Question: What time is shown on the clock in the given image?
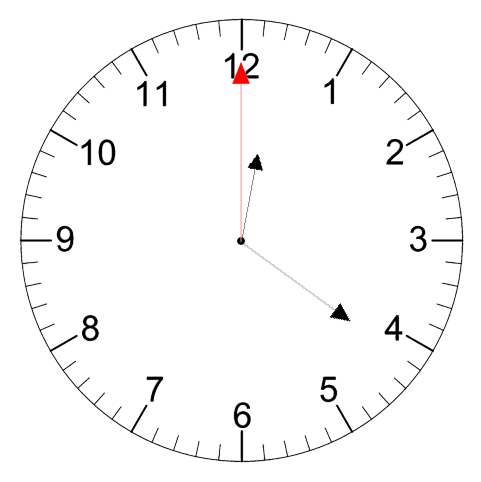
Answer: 12:21:00